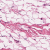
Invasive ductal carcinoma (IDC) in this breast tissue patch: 0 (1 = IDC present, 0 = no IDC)